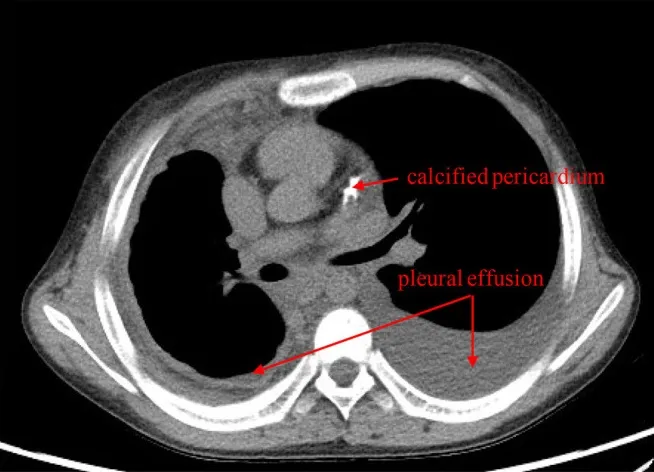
Cardiac computed tomography shows bilateral pleural effusion and a calcified pericardium (red arrows).
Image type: radiology (ct)